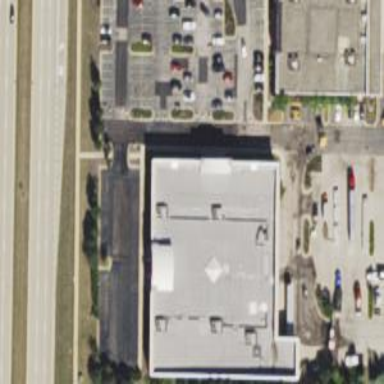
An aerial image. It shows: Retail building housing furniture shop.